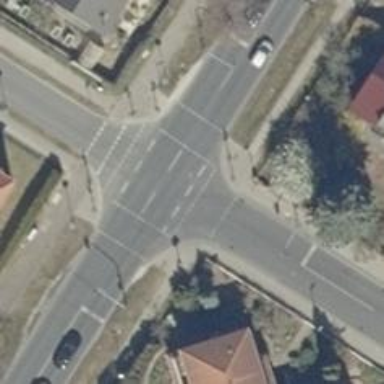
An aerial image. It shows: Road with "give way" sign.